Question: Do you know how to change the labels in an upper panel in 'ggpairs' ('Ggally' package)? I found how to change size, font but not label. Here I want to shorten the label ("set" pour setosa etc...). I tried to put that in 'labels=c("set", "ver", "vir")' or 'upper=list(params=list(size=8),labels=c("set", "ver", "vir"))' but it doesn't work.
'''
ggpairs(iris, columns=c(2:4), title="variable analysis", colour="Species",
lower=list(params=list(size=2)), upper=list(params=list(size=8)))
'''

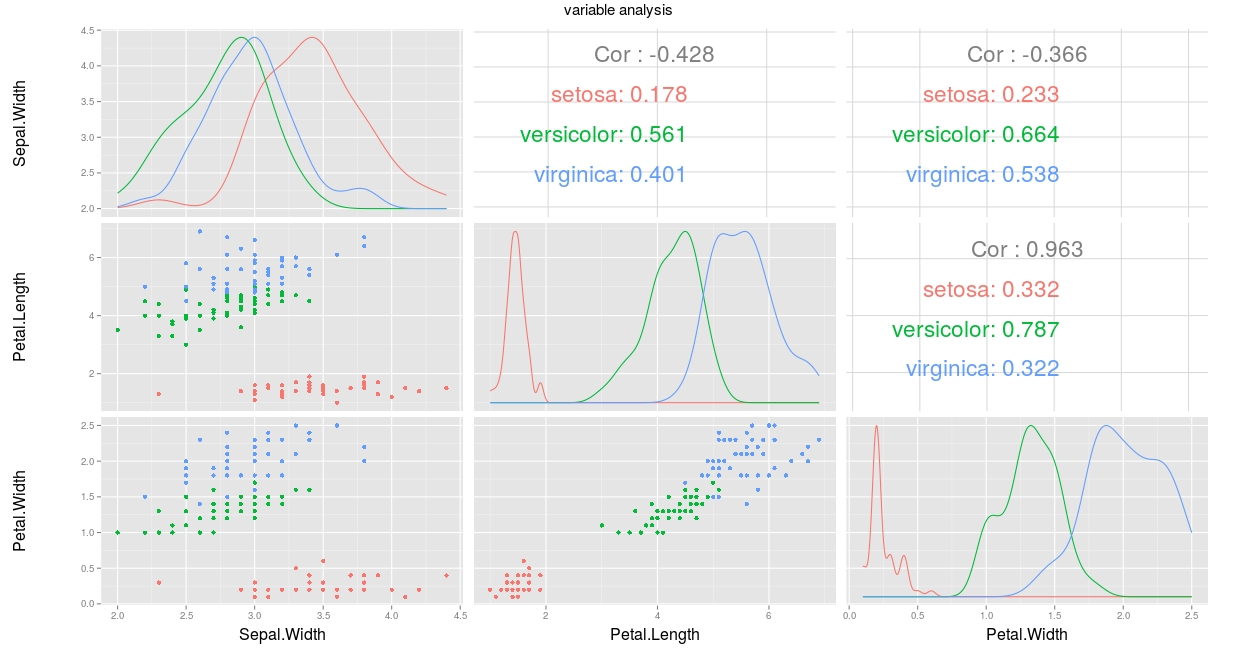
Answer: Conceptually the same as @Mike's solution, but in one line.
'''
levels(iris$Species) <- c("set", "ver", "vir")
ggplairs(<...>)
'''
Here's another, more flexible proposal if you have many levels and do not want to abbreviate them by hand: trim levels to a desired length.
'''
levels(iris$Species) <- strtrim(levels(iris$Species), 3)
ggplairs(<...>)
'''
And by the way, the 'width' parameter is also vectorized:
'''
rm(iris)
strtrim(levels(iris$Species), c(1, 3, 5))
#[1] "s" "ver" "virgi"
'''